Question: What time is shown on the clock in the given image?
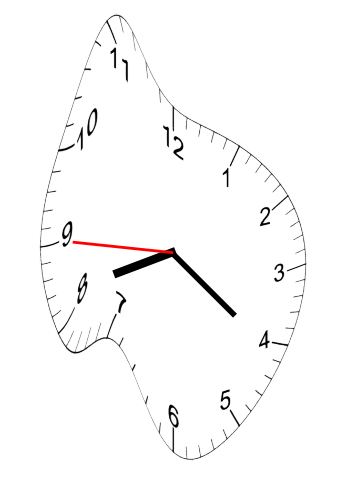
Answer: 08:20:45